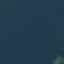
Land use / land cover class: SeaLake